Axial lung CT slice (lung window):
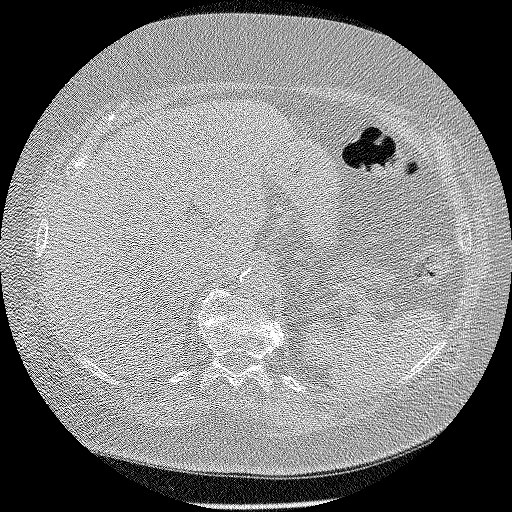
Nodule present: no